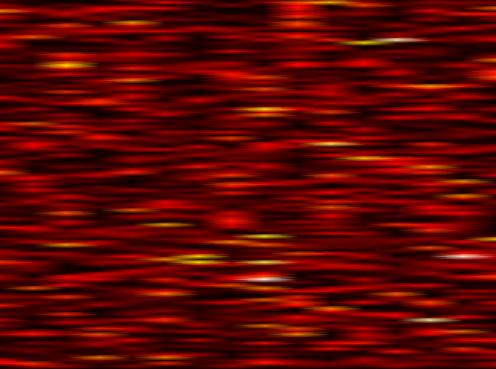
Label: FBMC